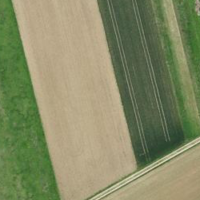
EUNIS habitat code: 52
Species observed at this site:
Cruciata laevipes